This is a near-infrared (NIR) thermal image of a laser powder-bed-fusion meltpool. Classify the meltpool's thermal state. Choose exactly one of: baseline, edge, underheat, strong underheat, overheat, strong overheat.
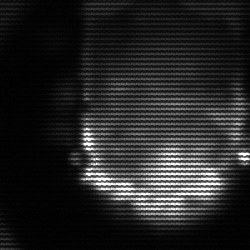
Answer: baseline